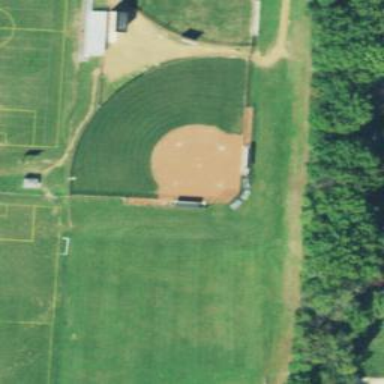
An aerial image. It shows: Softball pitch for leisure and sport activities.